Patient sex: F
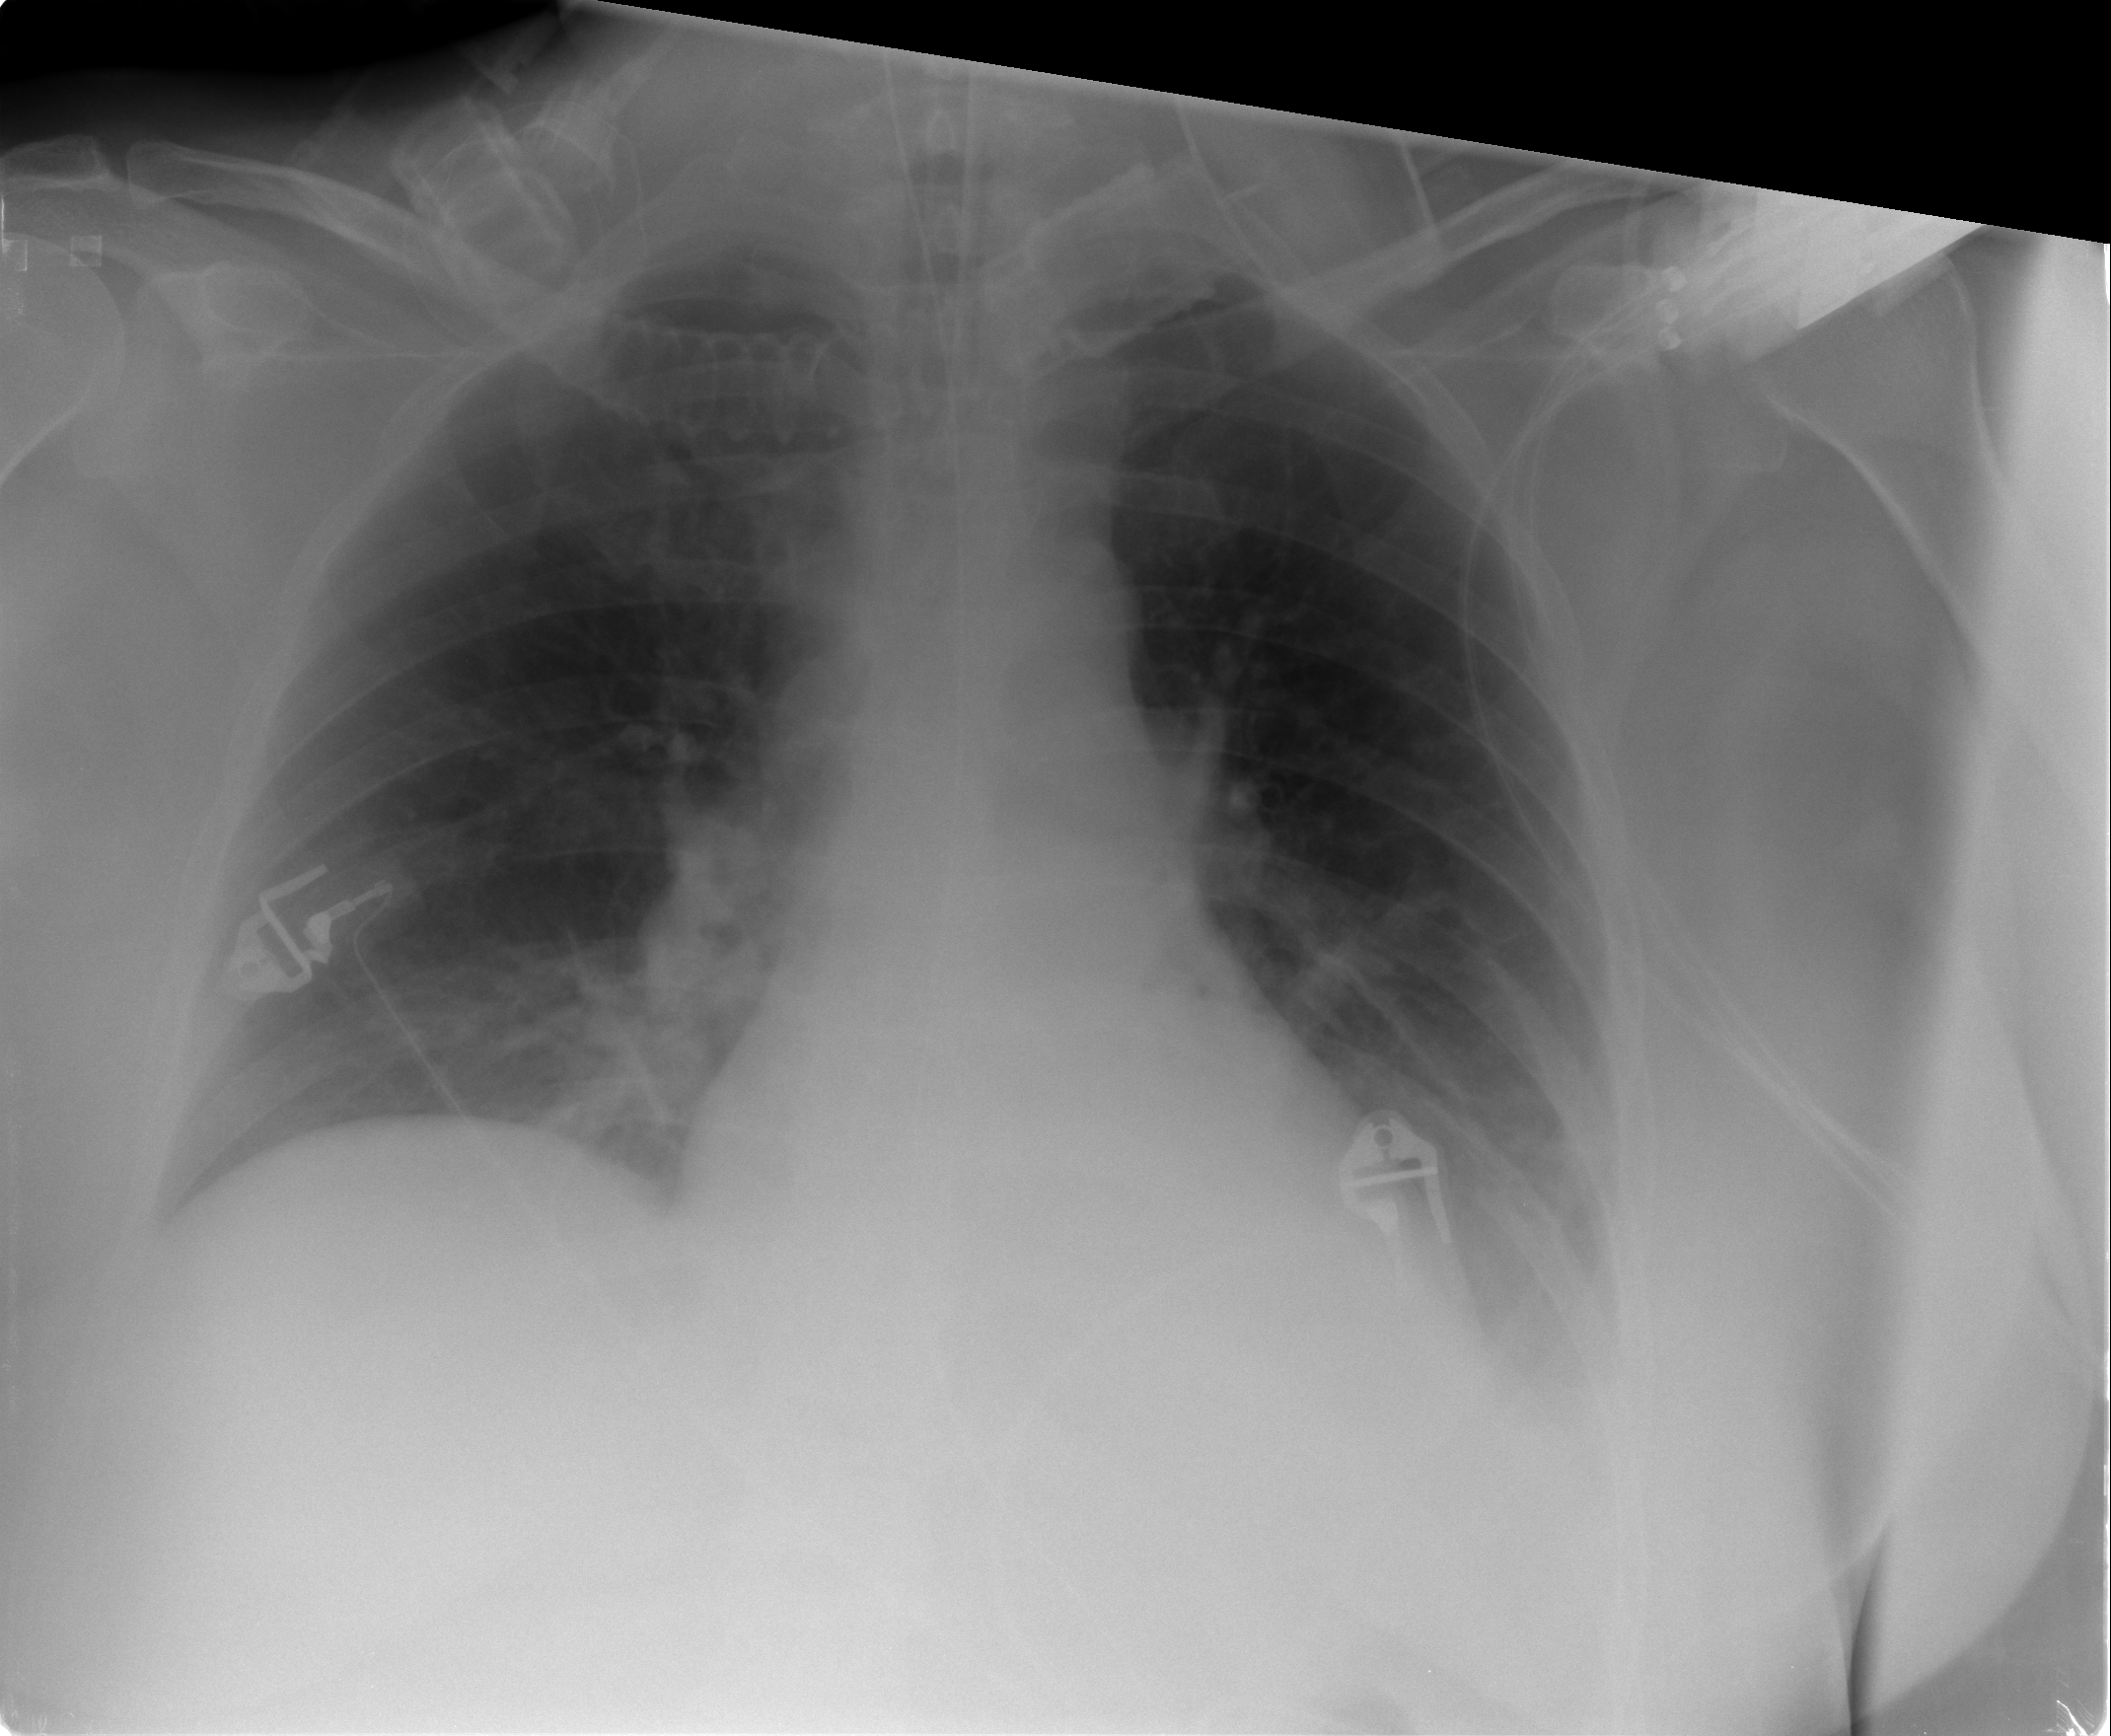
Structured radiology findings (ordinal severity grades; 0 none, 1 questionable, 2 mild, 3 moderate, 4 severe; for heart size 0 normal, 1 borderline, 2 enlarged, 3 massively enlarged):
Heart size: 0
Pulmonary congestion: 0
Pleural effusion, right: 0
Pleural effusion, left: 0
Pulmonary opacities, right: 2
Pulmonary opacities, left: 2
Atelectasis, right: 2
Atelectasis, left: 1